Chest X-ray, PA view. Patient: 48 years old, sex F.
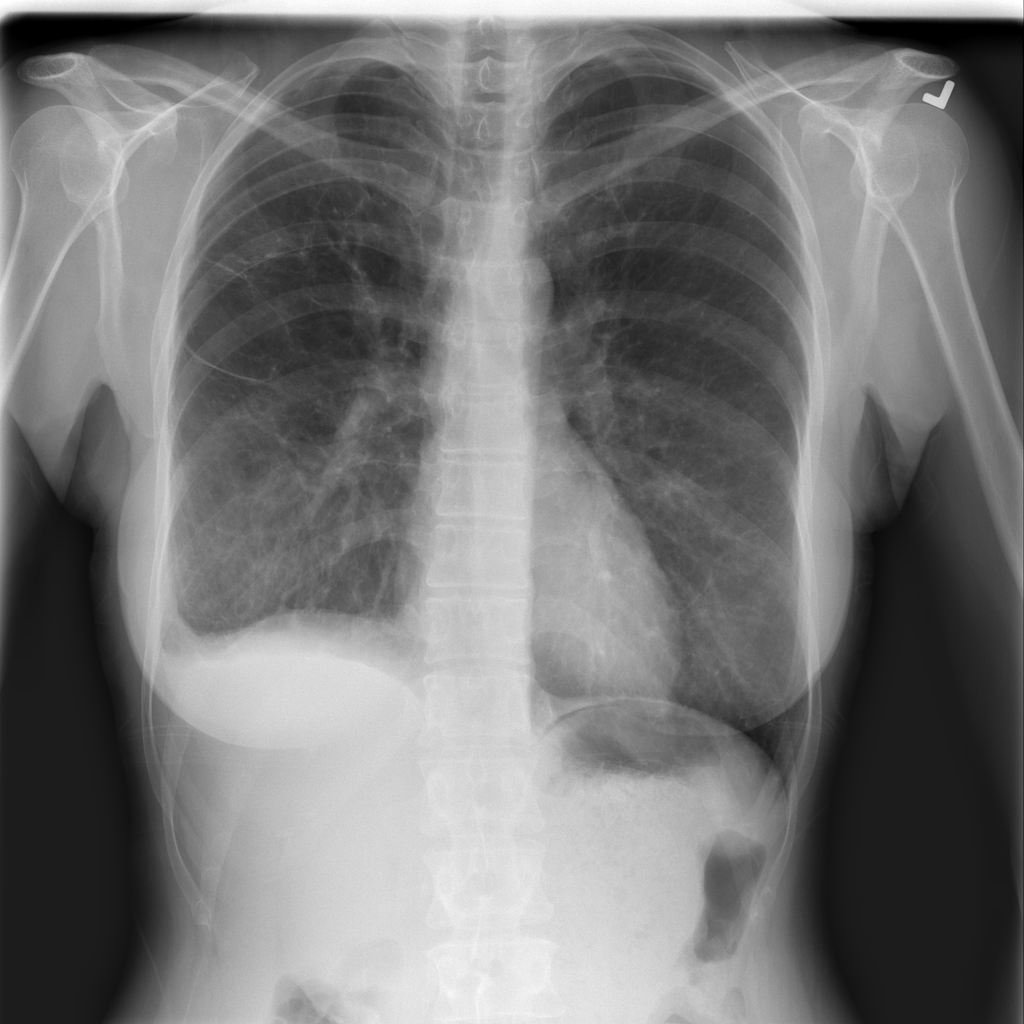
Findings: No Finding